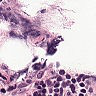
Metastatic tissue present: no